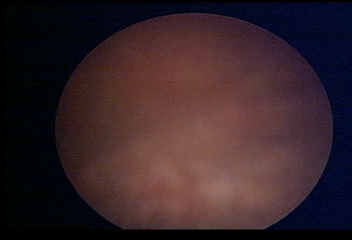
Modality: WLC
Class: Normal mucosa
Bladder cancer association: No